Question: Our website provides various data services to our clients; one of which is gauge data. Some gauges log information every 15 minutes, some every minute. This data is sent to our SQL database.
All of this data is displayed via a graph (generated server side via PHP and JPGraphs) with each individual log entry being displayed as a row in a collapsible table (jquery 1.10.2).
When a client wants to view the data, they select a date range and which gauges they would like to view. If they want to view the last 3 days of a gauge that logs every minute then it loads pretty quickly. If they want to view 2 of those then it takes around 15-30 seconds to load. The real problem comes when they want to view a months worth of data; especially more than 1 gauge. This can take upwards of 15-20 minutes to load and the browser repeatedly asks if we want to stop the script from populating the collapsible table rows(jquery).
Obviously this is a problem since clients want a relatively fast response (1-5 min max). Ideally, we would also like to be able to pull gauge data from several months at a time. The only way we can do that now is to pull data 2 weeks at a time and compile the total manually.
For reference: If I wanted to pull a months data for 2 of our once-a-minute-logging gauges, then there would be 86,400 rows added via jQuery to a collapsible table. The page takes approx. 5 minutes to load and the browser is terribly slow during this time period.
My question is: What is the best way to pull/graph/populate data using a PHP based server (Symfony 1.4 framework) and javascript?
Should we look into upgrading our allotted processing power/RAM(we are hosted by GoDaddy)? Is there a faster way to populate collapsibles than with jquery? All of our calculatoins are done server side. Should we just pull the raw data and let the client side do the data processing? Should we split the data processing between client and server?
Here's a screen shot of the web page. Its cropped so that more client-sensitive information is not displayed:

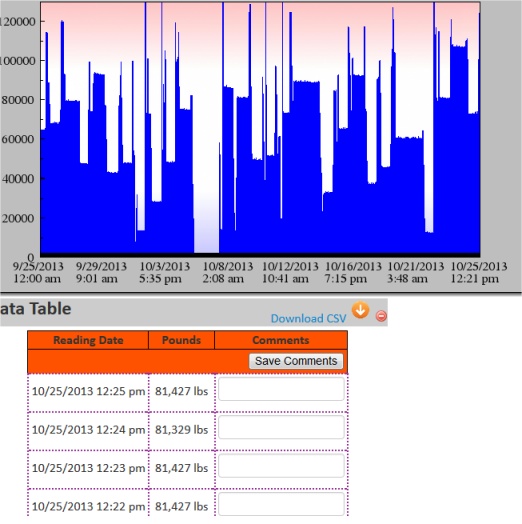
Answer: In response to my comment.
Since you need the entire data-set only on the server side (you create your graph on the server), this means that you don't actually need to send the entire data-set to the client.
Instead send a small portion to the client. Let's say the first 200 results. Then you can go ahead and cache the rest of the result-set into a JSON file (lite database, whatever you want really). Then create an interface where the user can request for more data. Infinity scroll is nice but has its own problems. Maybe just a button that says load more data. As people have said anything more than a few hundred data points in a table at one time is crazy to have because people won't look at it anyways. Then when they hit the button to get more data, you send an AJAX request to the server with the correct parameters for what data you want.
For example the first time they click getMoreData() you want to get the next 200 data points. So you send getMoreData(start=200, length=200). Your server picks up the AJAX request and finds the correct data in the JSON file or the lite database, wherever you have cached the results. And the user can keep requesting more data (making sure you update your start parameter), and you only ever return a small subset. The user doesn't even realize that they don't have the whole data-set there in front of them because it looks like they do.
One that is complicated about this is sorting and searching. If you want to implement those then you need to make sure you go to the server side and sort/search through the cached results.
So basically you have a system where you can create the entire graph on the server side which shouldn't take long. What does take long is the loading of the entire data-set to the client side. So you break up that up into small chunks. You can even easily create pagination and the such with this method.